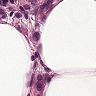
Metastatic tissue present: yes